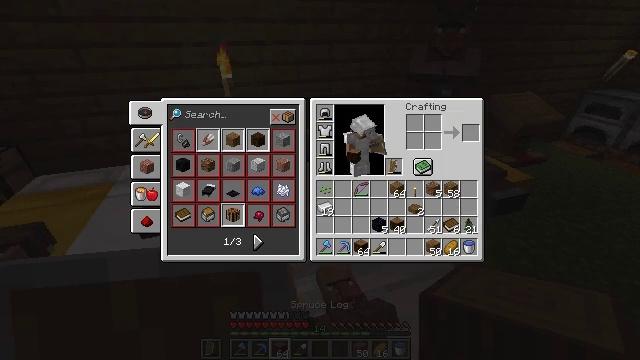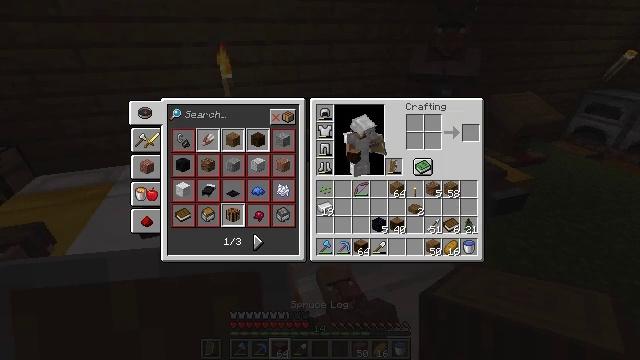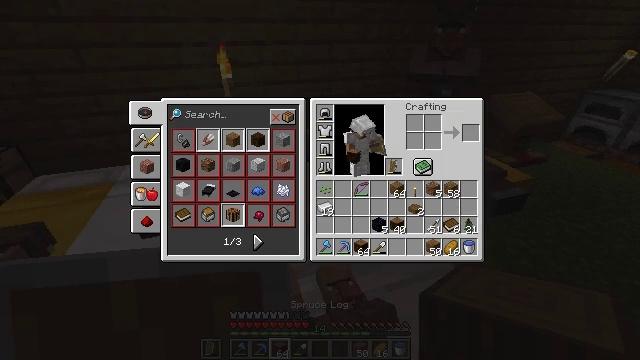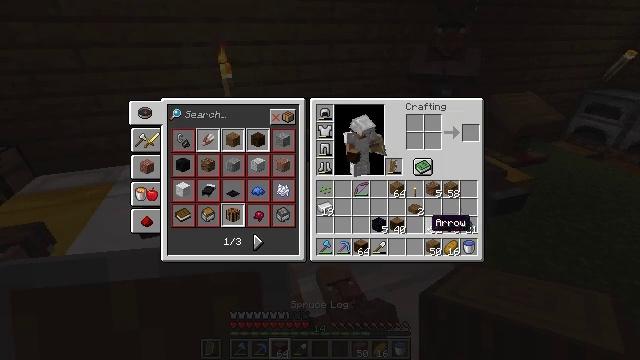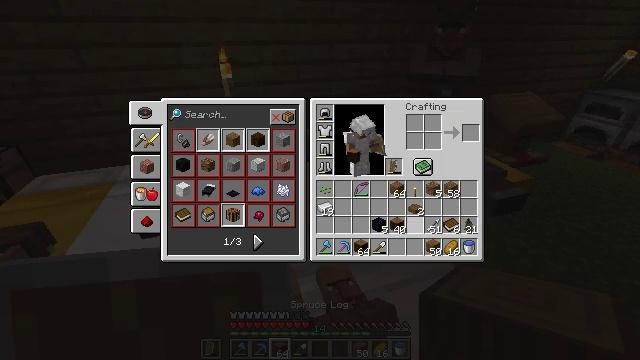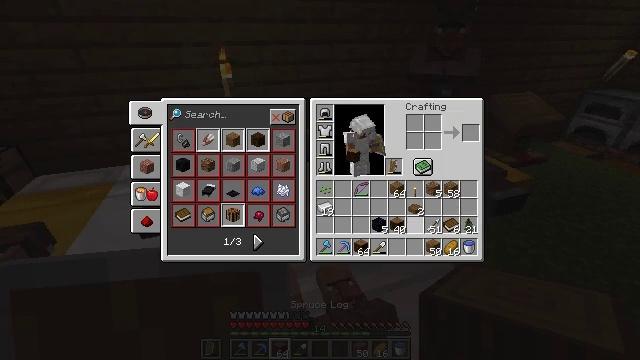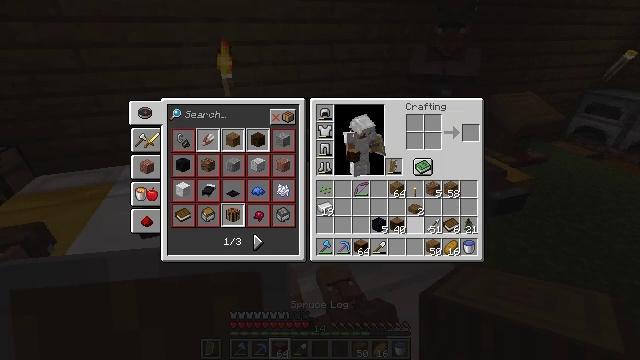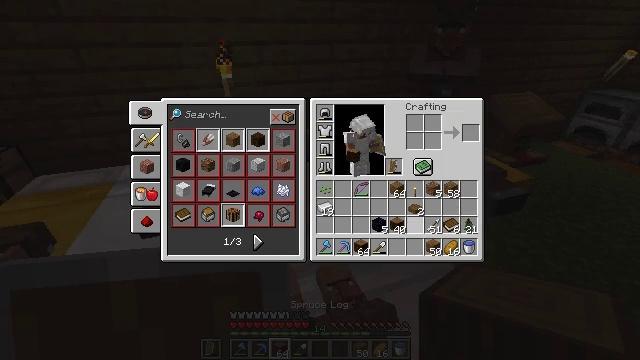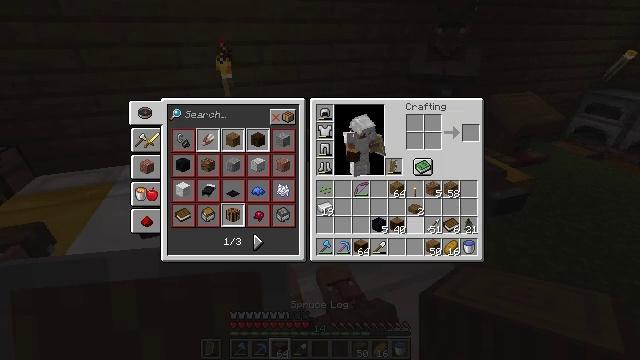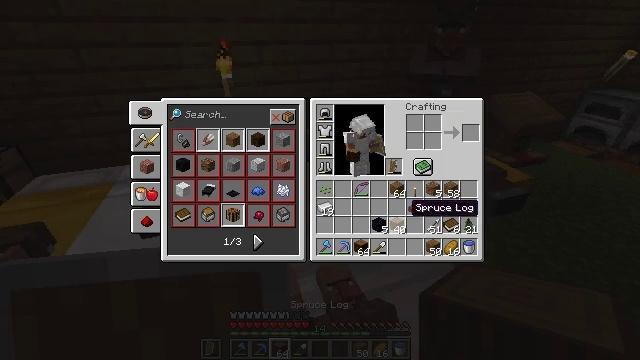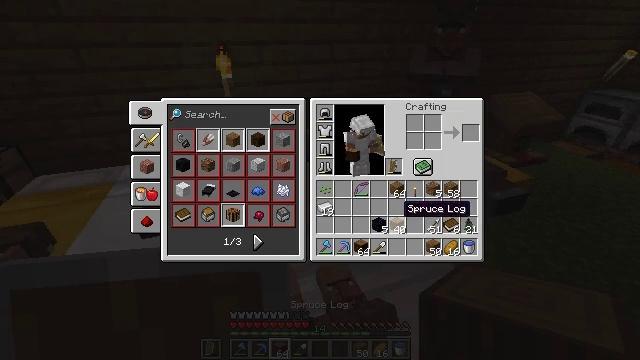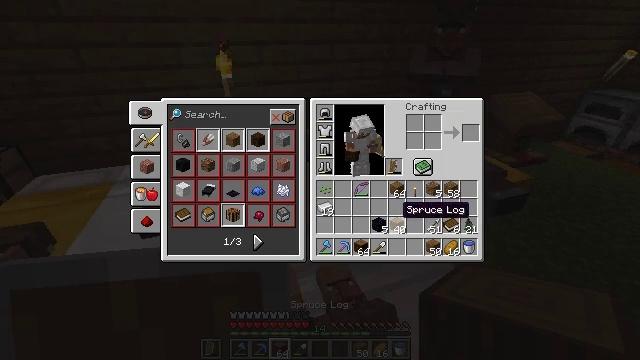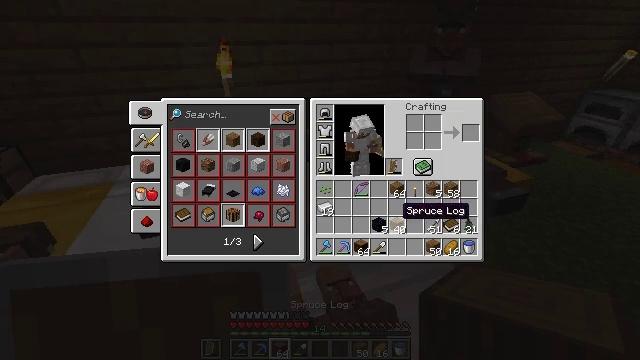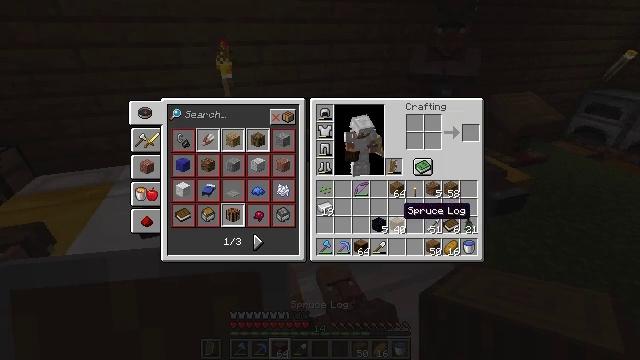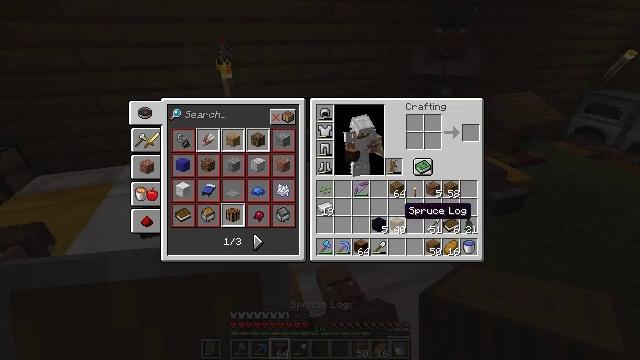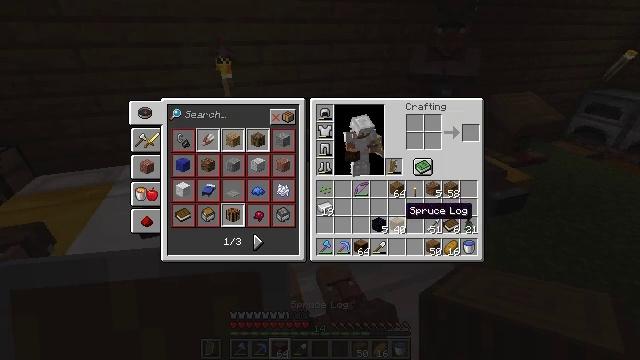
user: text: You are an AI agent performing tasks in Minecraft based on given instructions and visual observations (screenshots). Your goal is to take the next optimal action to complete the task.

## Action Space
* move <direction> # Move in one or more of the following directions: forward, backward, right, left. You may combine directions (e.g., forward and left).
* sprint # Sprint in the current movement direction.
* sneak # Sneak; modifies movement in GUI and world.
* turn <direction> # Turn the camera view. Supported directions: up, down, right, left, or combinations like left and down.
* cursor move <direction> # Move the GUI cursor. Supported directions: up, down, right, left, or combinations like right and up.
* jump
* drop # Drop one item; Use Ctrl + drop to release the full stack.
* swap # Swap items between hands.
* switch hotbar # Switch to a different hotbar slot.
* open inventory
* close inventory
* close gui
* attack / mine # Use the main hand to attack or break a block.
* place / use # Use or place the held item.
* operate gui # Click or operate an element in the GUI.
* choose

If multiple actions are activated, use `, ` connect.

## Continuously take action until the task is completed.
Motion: motion action
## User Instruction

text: Use spruce planks to craft a spruce boat.
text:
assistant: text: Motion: cursor move left
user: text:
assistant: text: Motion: no_op
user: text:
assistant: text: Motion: no_op
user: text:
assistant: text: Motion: cursor move up
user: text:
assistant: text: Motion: no_op
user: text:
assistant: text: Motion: sneak
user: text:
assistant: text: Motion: sneak
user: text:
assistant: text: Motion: sneak
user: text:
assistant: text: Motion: sneak, cursor move left
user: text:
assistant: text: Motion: sneak, cursor move left
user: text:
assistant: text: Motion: sneak
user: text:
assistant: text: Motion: sneak
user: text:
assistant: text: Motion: sneak
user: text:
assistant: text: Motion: sneak
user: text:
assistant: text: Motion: sneak
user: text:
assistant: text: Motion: sneak
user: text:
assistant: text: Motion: sneak
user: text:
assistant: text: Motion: sneak
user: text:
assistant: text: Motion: sneak
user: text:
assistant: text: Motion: sneak
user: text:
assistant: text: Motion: sneak, cursor move down
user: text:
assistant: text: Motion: sneak, cursor move down
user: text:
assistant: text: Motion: no_op
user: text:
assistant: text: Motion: sneak
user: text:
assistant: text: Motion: sneak
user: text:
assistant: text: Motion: sneak
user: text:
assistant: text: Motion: sneak
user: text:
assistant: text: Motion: sneak
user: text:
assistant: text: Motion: sneak
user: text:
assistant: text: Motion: sneak